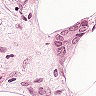
Metastatic tissue present: yes